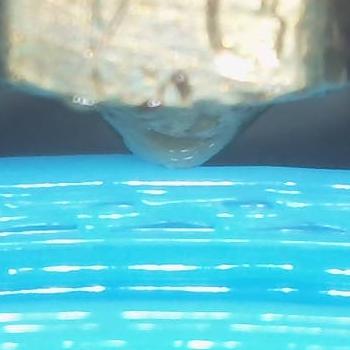
Flow rate: 168%